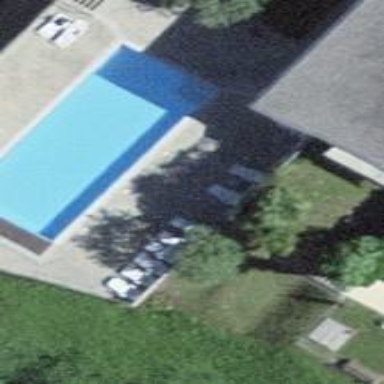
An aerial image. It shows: Swimming pool located in leisure land.